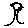
Label: tree